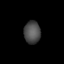
Tissue: lung
Cell type: Fibroblasts
Senescence score: 0.5427
Nuclear area (px): 364
Mean DAPI intensity: 75.929